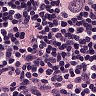
Metastatic tissue present: yes